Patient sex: M
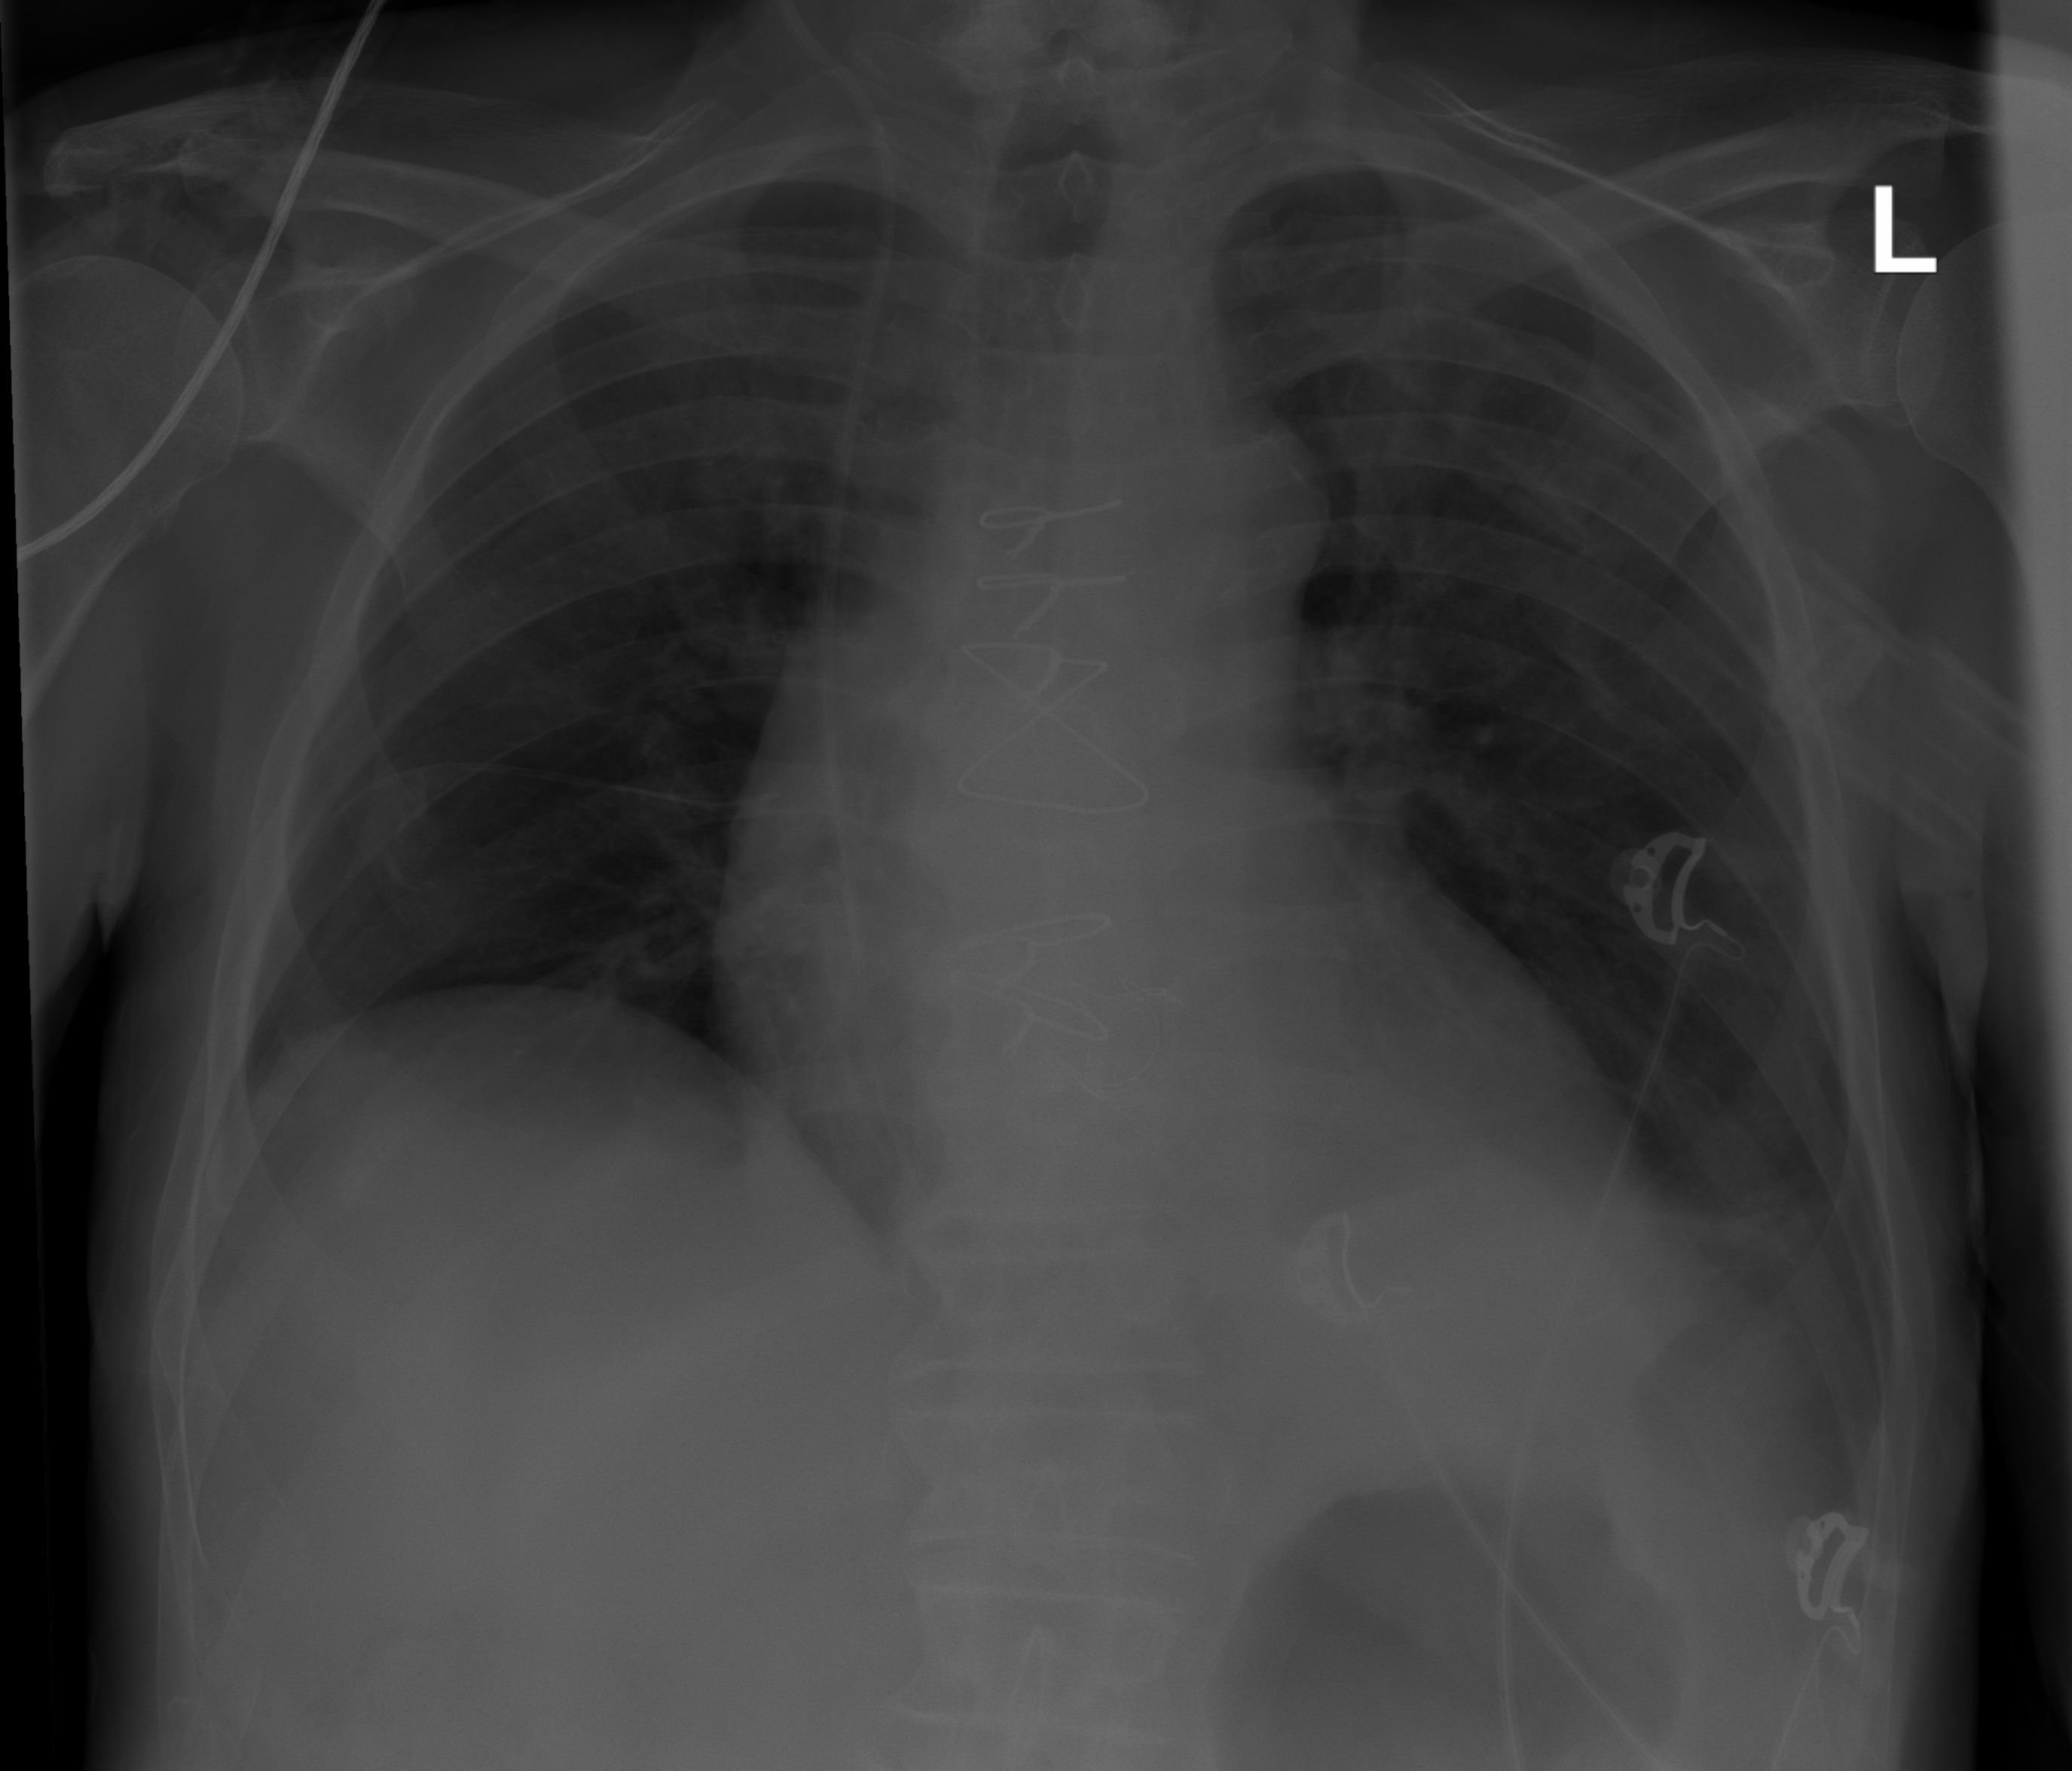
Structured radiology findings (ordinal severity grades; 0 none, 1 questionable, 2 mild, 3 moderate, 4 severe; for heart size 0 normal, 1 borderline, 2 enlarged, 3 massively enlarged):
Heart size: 0
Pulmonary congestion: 0
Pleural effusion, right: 2
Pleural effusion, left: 2
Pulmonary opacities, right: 0
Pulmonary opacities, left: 0
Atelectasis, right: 2
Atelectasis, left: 2